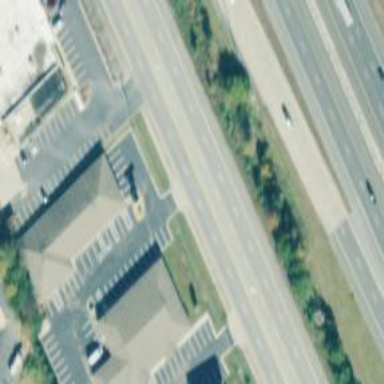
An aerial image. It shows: Asphalt road with primary designation. There is sidewalk on the left side.